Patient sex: M
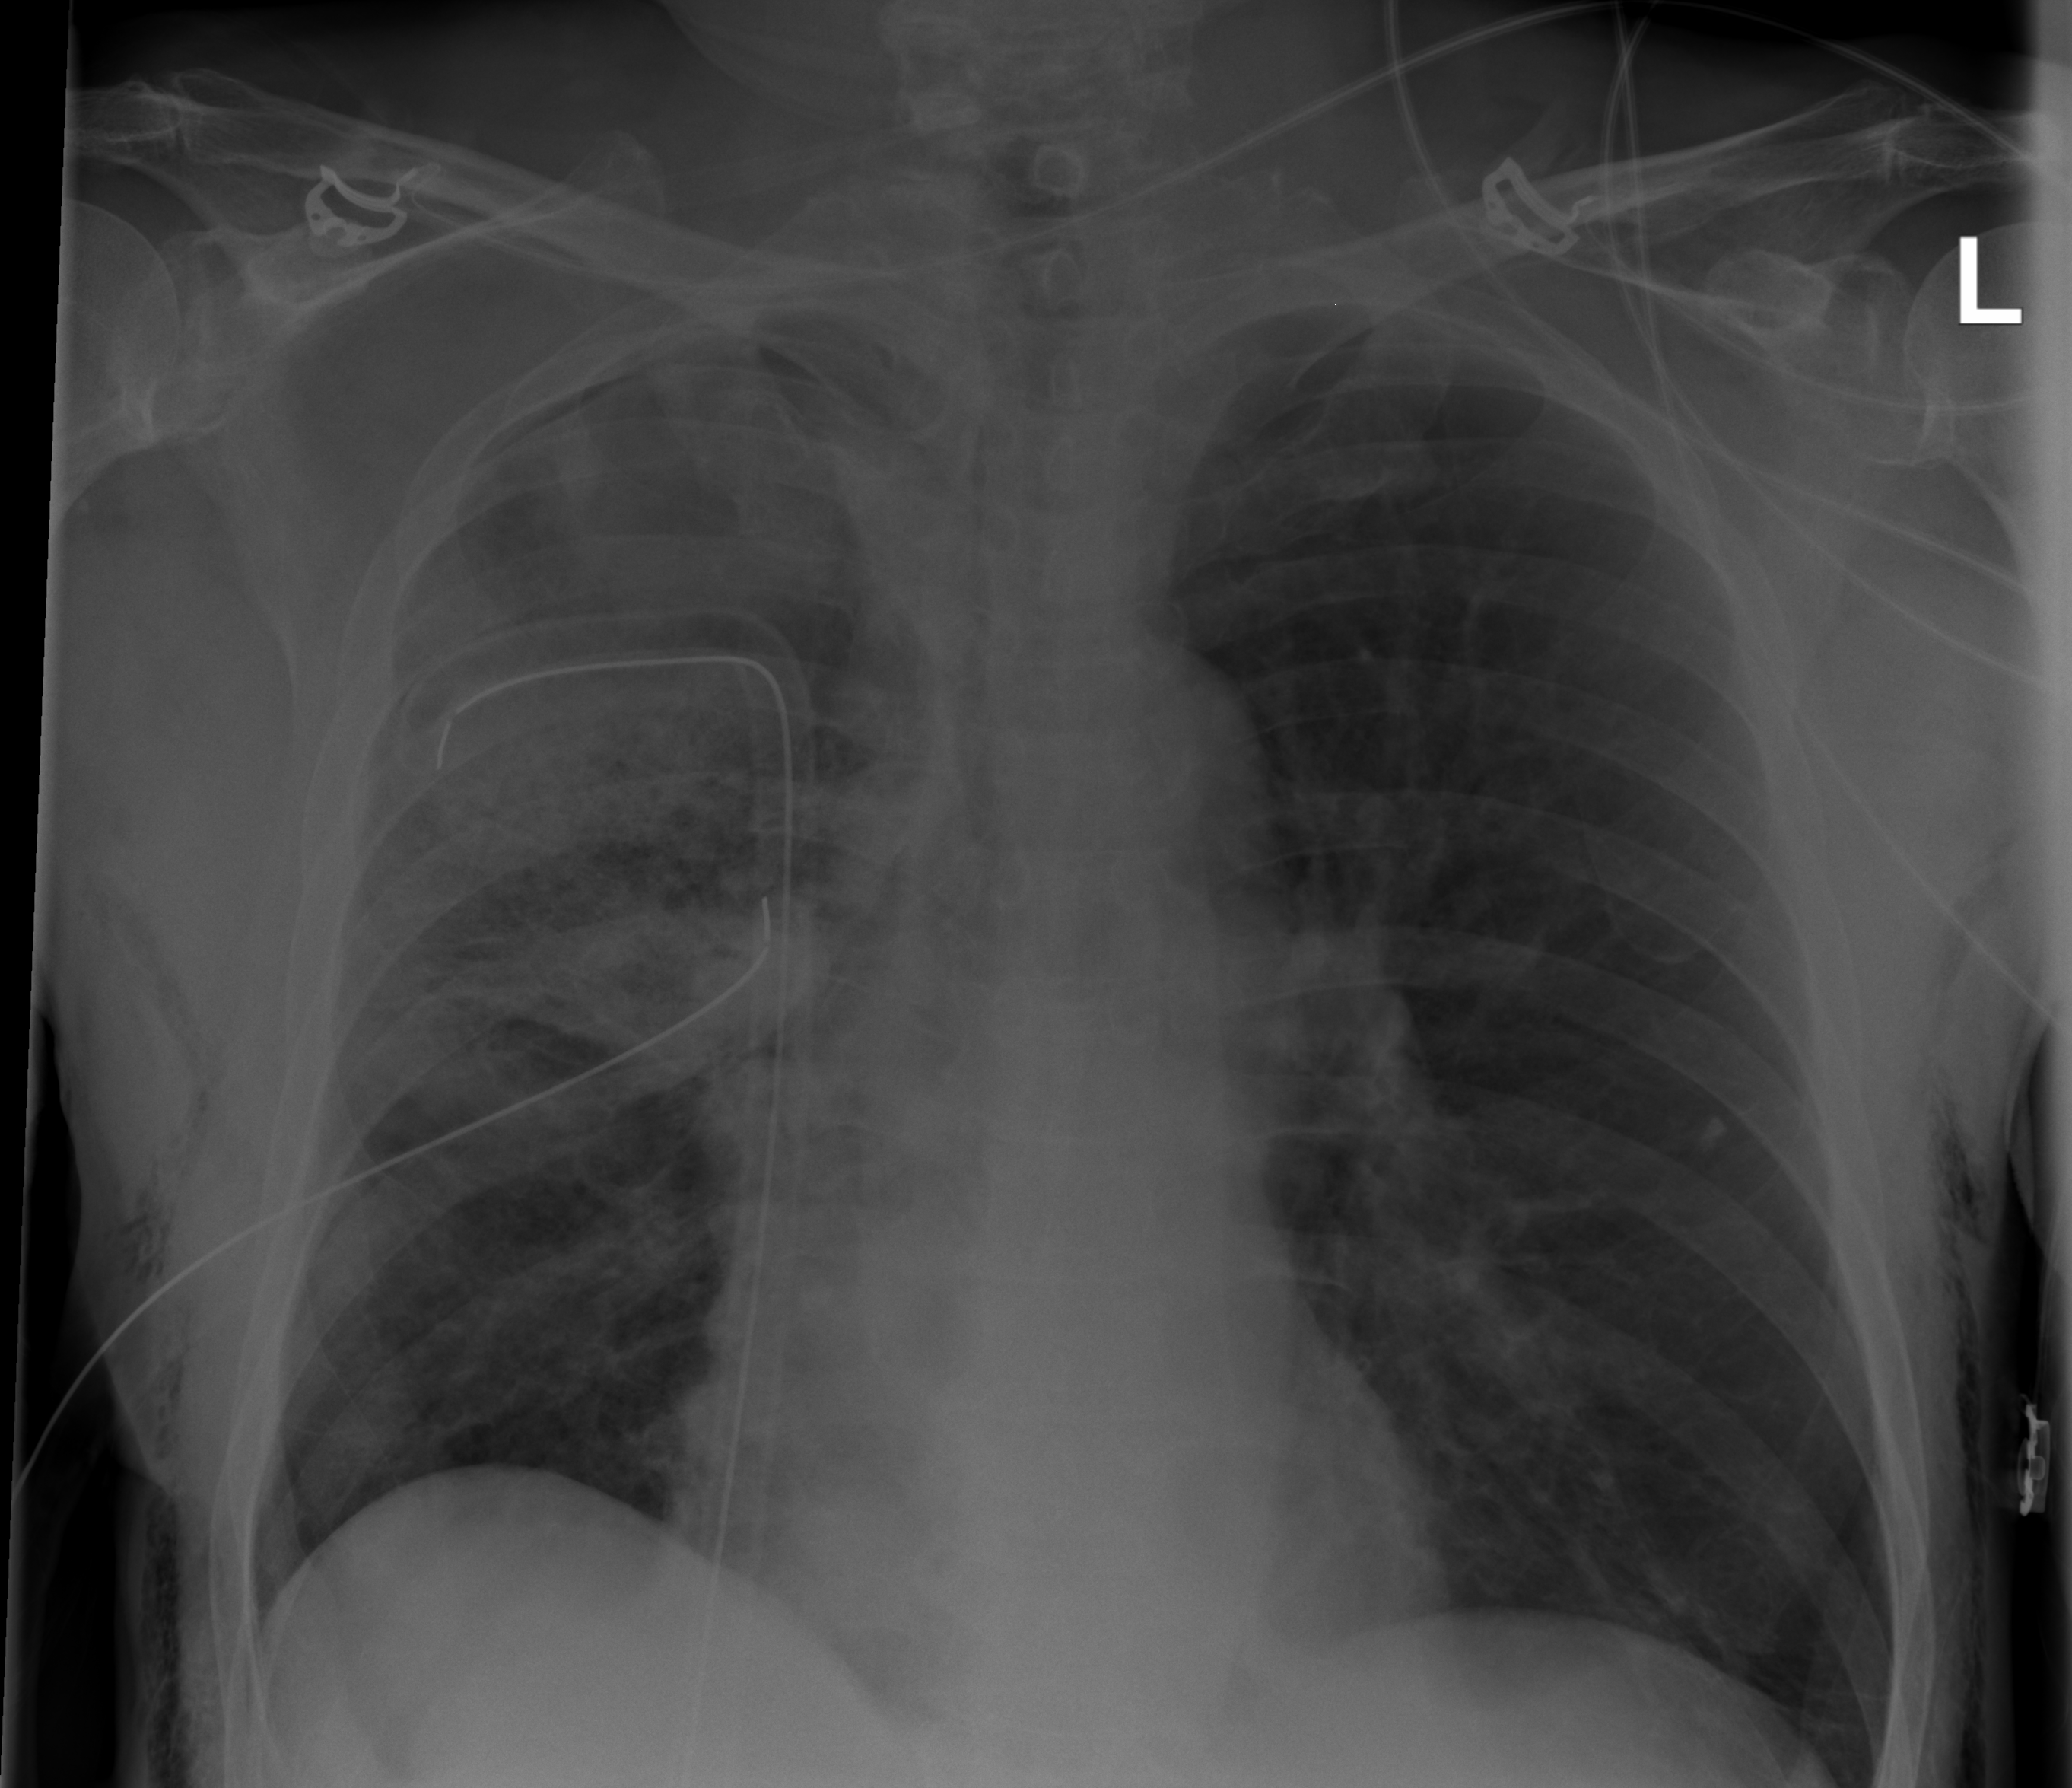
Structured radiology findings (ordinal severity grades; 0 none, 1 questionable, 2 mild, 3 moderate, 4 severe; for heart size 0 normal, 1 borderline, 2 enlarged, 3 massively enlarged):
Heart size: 0
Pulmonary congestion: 0
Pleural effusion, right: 0
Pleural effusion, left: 0
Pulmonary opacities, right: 3
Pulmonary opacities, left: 0
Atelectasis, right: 3
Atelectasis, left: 0